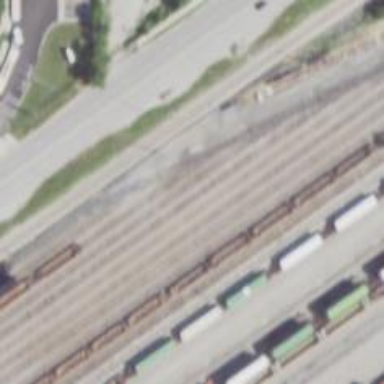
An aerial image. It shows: Railway yard.